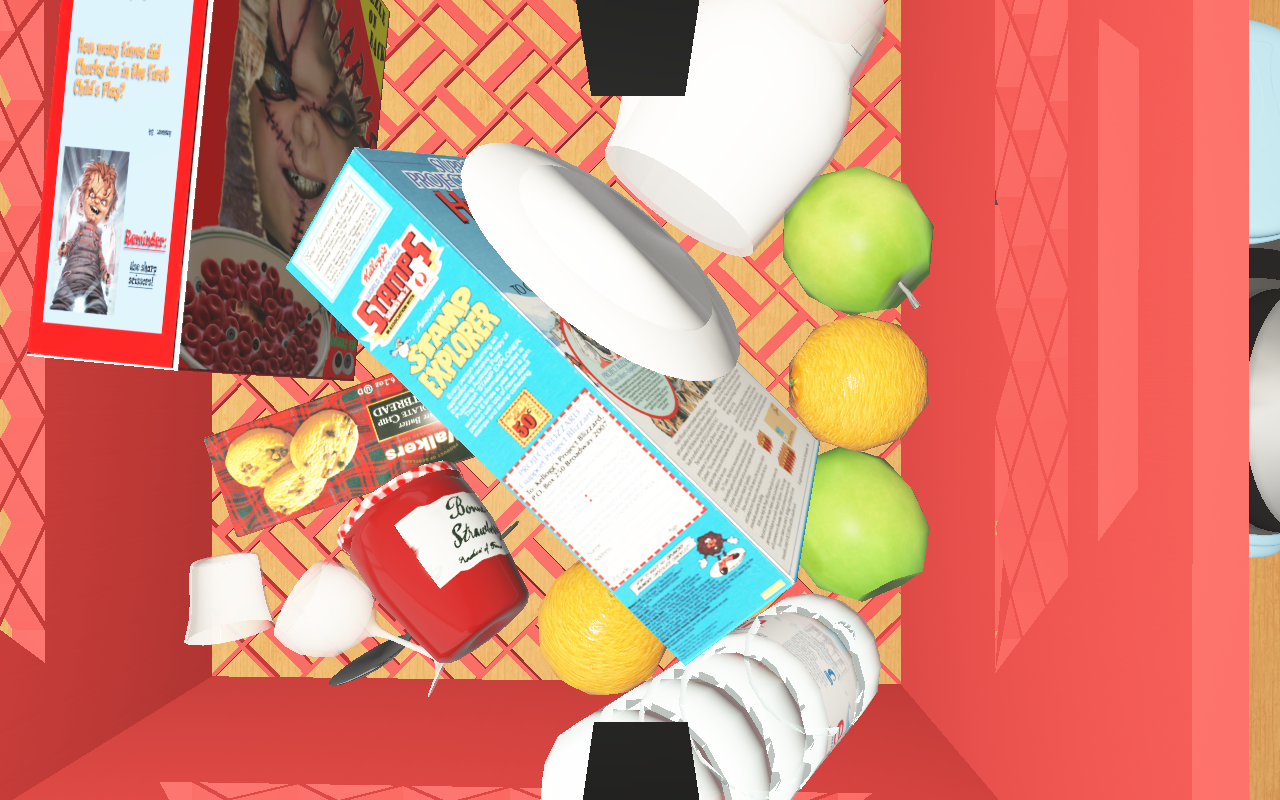
Objects in the scene:
carafe
water bottle
apple
apple
orange
spoon
glass
wineglass
cereal box
cereal box
biscuit box